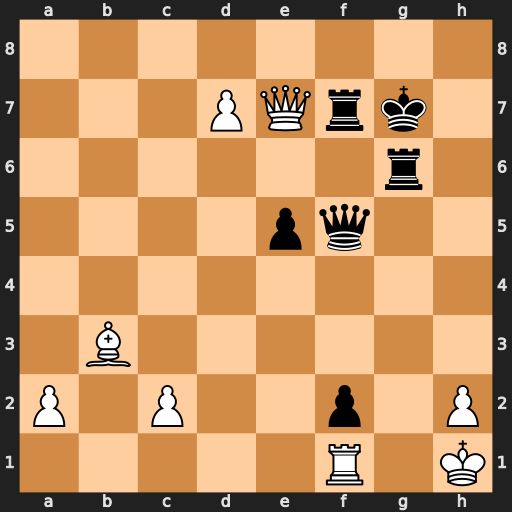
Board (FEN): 8/3PQrk1/6r1/4pq2/8/1B6/P1P2p1P/5R1K
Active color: w
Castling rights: -
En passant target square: -
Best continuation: Qxf7+ Qxf7 Bxf7